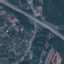
Land use / land cover class: Highway